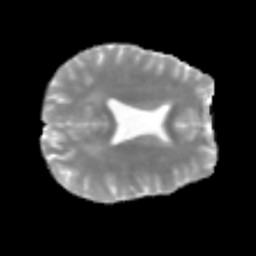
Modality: MD
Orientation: axial
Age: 27
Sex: male
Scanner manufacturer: siemens
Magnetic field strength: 3 T
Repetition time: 2.3 s
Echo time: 0.085 s